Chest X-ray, AP view. Patient: 67 years old, sex M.
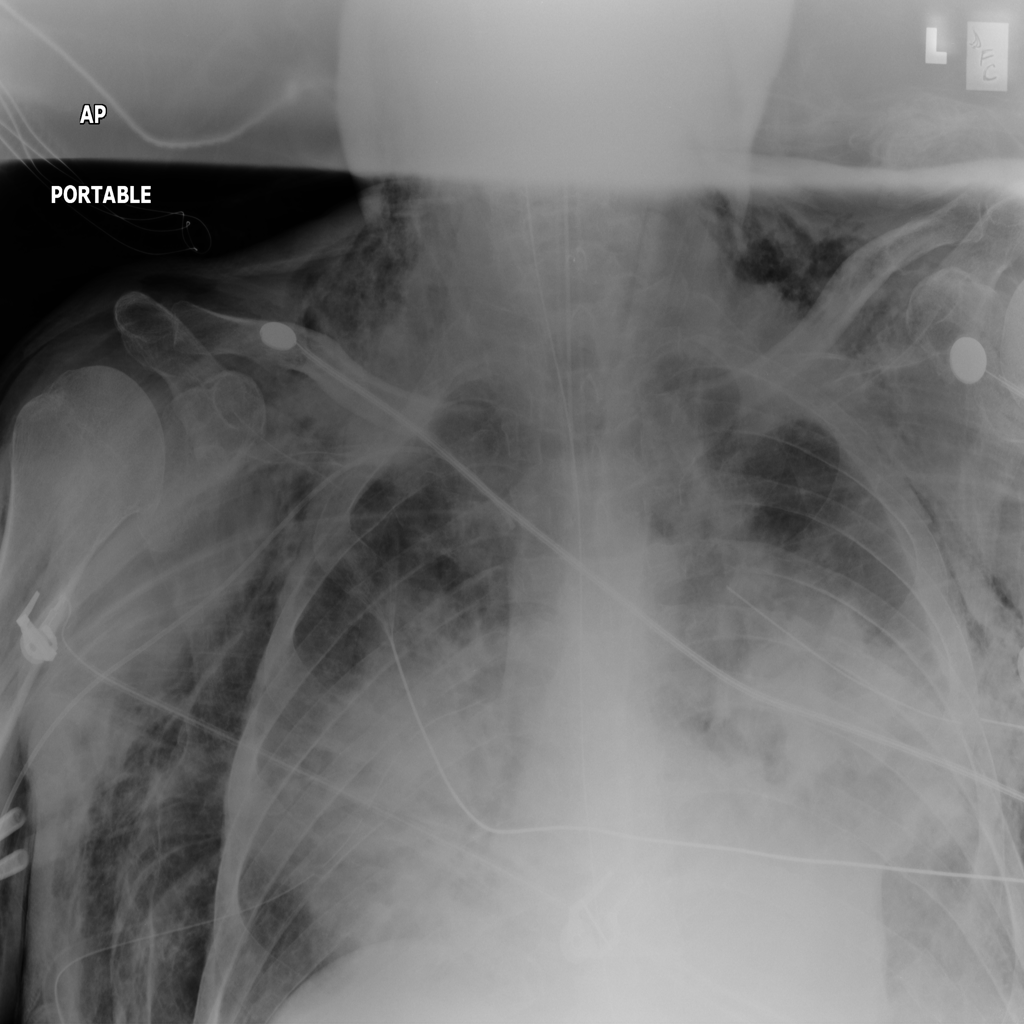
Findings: Consolidation, Emphysema